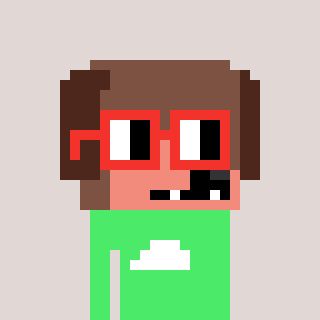
a pixel art character with square red glasses, a dog-shaped head and a teal-colored body on a warm background